Question: I just discovered the 'display: table' and 'display: table-cell; vertical-align: middle' method to align divs verticaly today.
I am using it at many places of my code, but i meet a specific case where i can't make it works!
When i want to verticaly align n elements containing elements which has the same 'font-size', everything works fine, but if i want a text bigger on one 'inline' elements than others, here is what happens:
HTML:
'''
<div class="wrapper">
<div class="menu">
<div class="left"><span>LEFT</span>
</div>
<div class="middle"><span>MIDDLE</span>
</div>
<div class="right"><span>RIGHT</span>
</div>
</div>
</div>
'''
CSS:
'''
button {
margin:0;
padding:0;
cursor:pointer;
}
.wrapper {
height: 300px;
width: 600px;
background-color:red;
white-space: nowrap;
}
.menu {
height: 100%;
width: 80%;
}
.left {
height: 100%;
width: 20%;
display:inline-table;
background-color:blue;
}
.middle {
height: 100%;
width: 60%;
display:inline-table;
background-color:orange;
}
.right {
height: 100%;
width: 20%;
display:inline-table;
background-color:green;
}
span {
display:table-cell;
vertical-align:middle;
}
.middle span {
font-size:5em;
}
'''
RESULTS:

<URL>
How to avoid that? Maybe there is a better way than the 'inline-table' trick for that case?
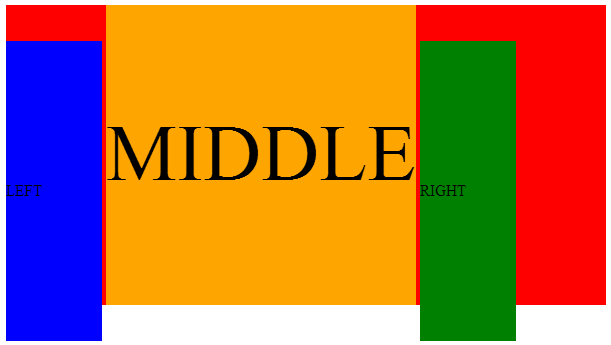
Answer: Just vertical align the direct children of the container, in your case this will do the job:
'''
.menu > div {
vertical-align: middle;
}
'''